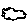
Label: cloud